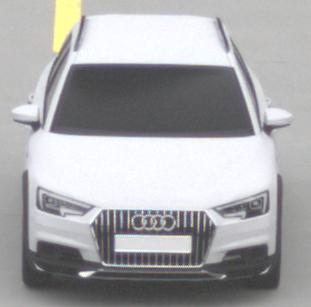
Make: Audi
Model: A4 Allroad 45 TFSI
Detailed model: A4 (B9) allroad
Model produced from: 2019/02
Model produced until: 2019/05
Doors: 5
Color: white
Road condition: dry road
Daytime: morning or afternoon
Contrast: low contrast